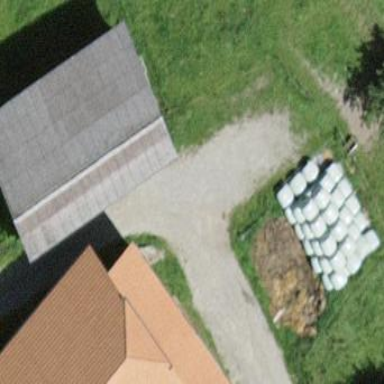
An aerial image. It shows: Shed.